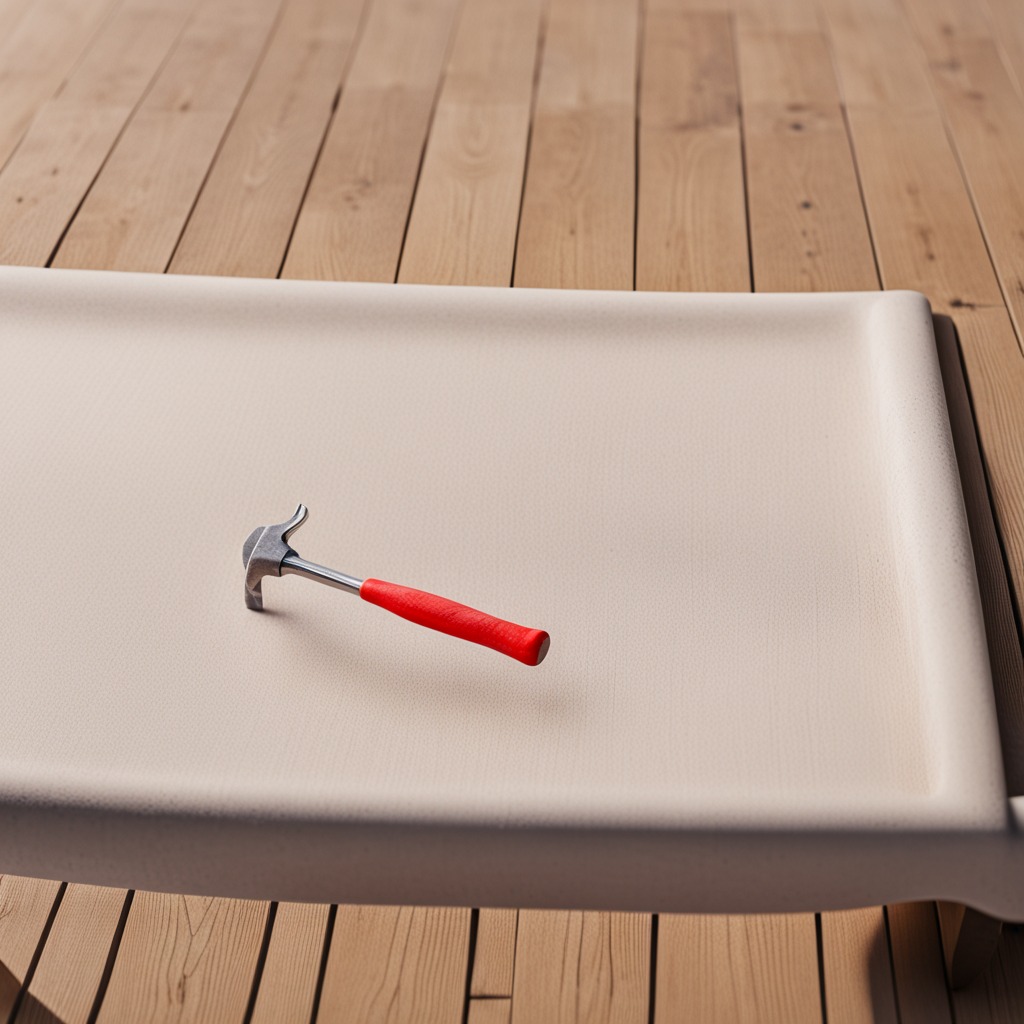
A hammer is lying on a wooden table in an outdoor workshop during daytime bright natural light soft shadows worn but beneath the cloth.